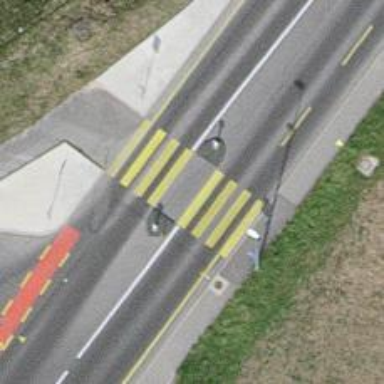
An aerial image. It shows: Marked crossing with zebra stripes on the road.